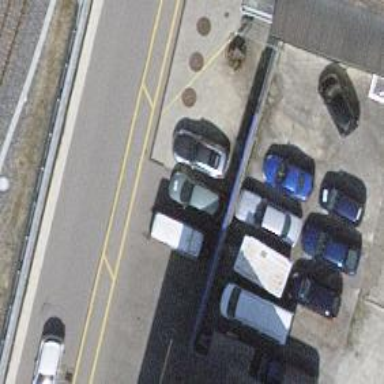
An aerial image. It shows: Car repair shop.